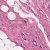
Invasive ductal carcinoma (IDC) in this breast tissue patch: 0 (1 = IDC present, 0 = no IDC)